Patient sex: F
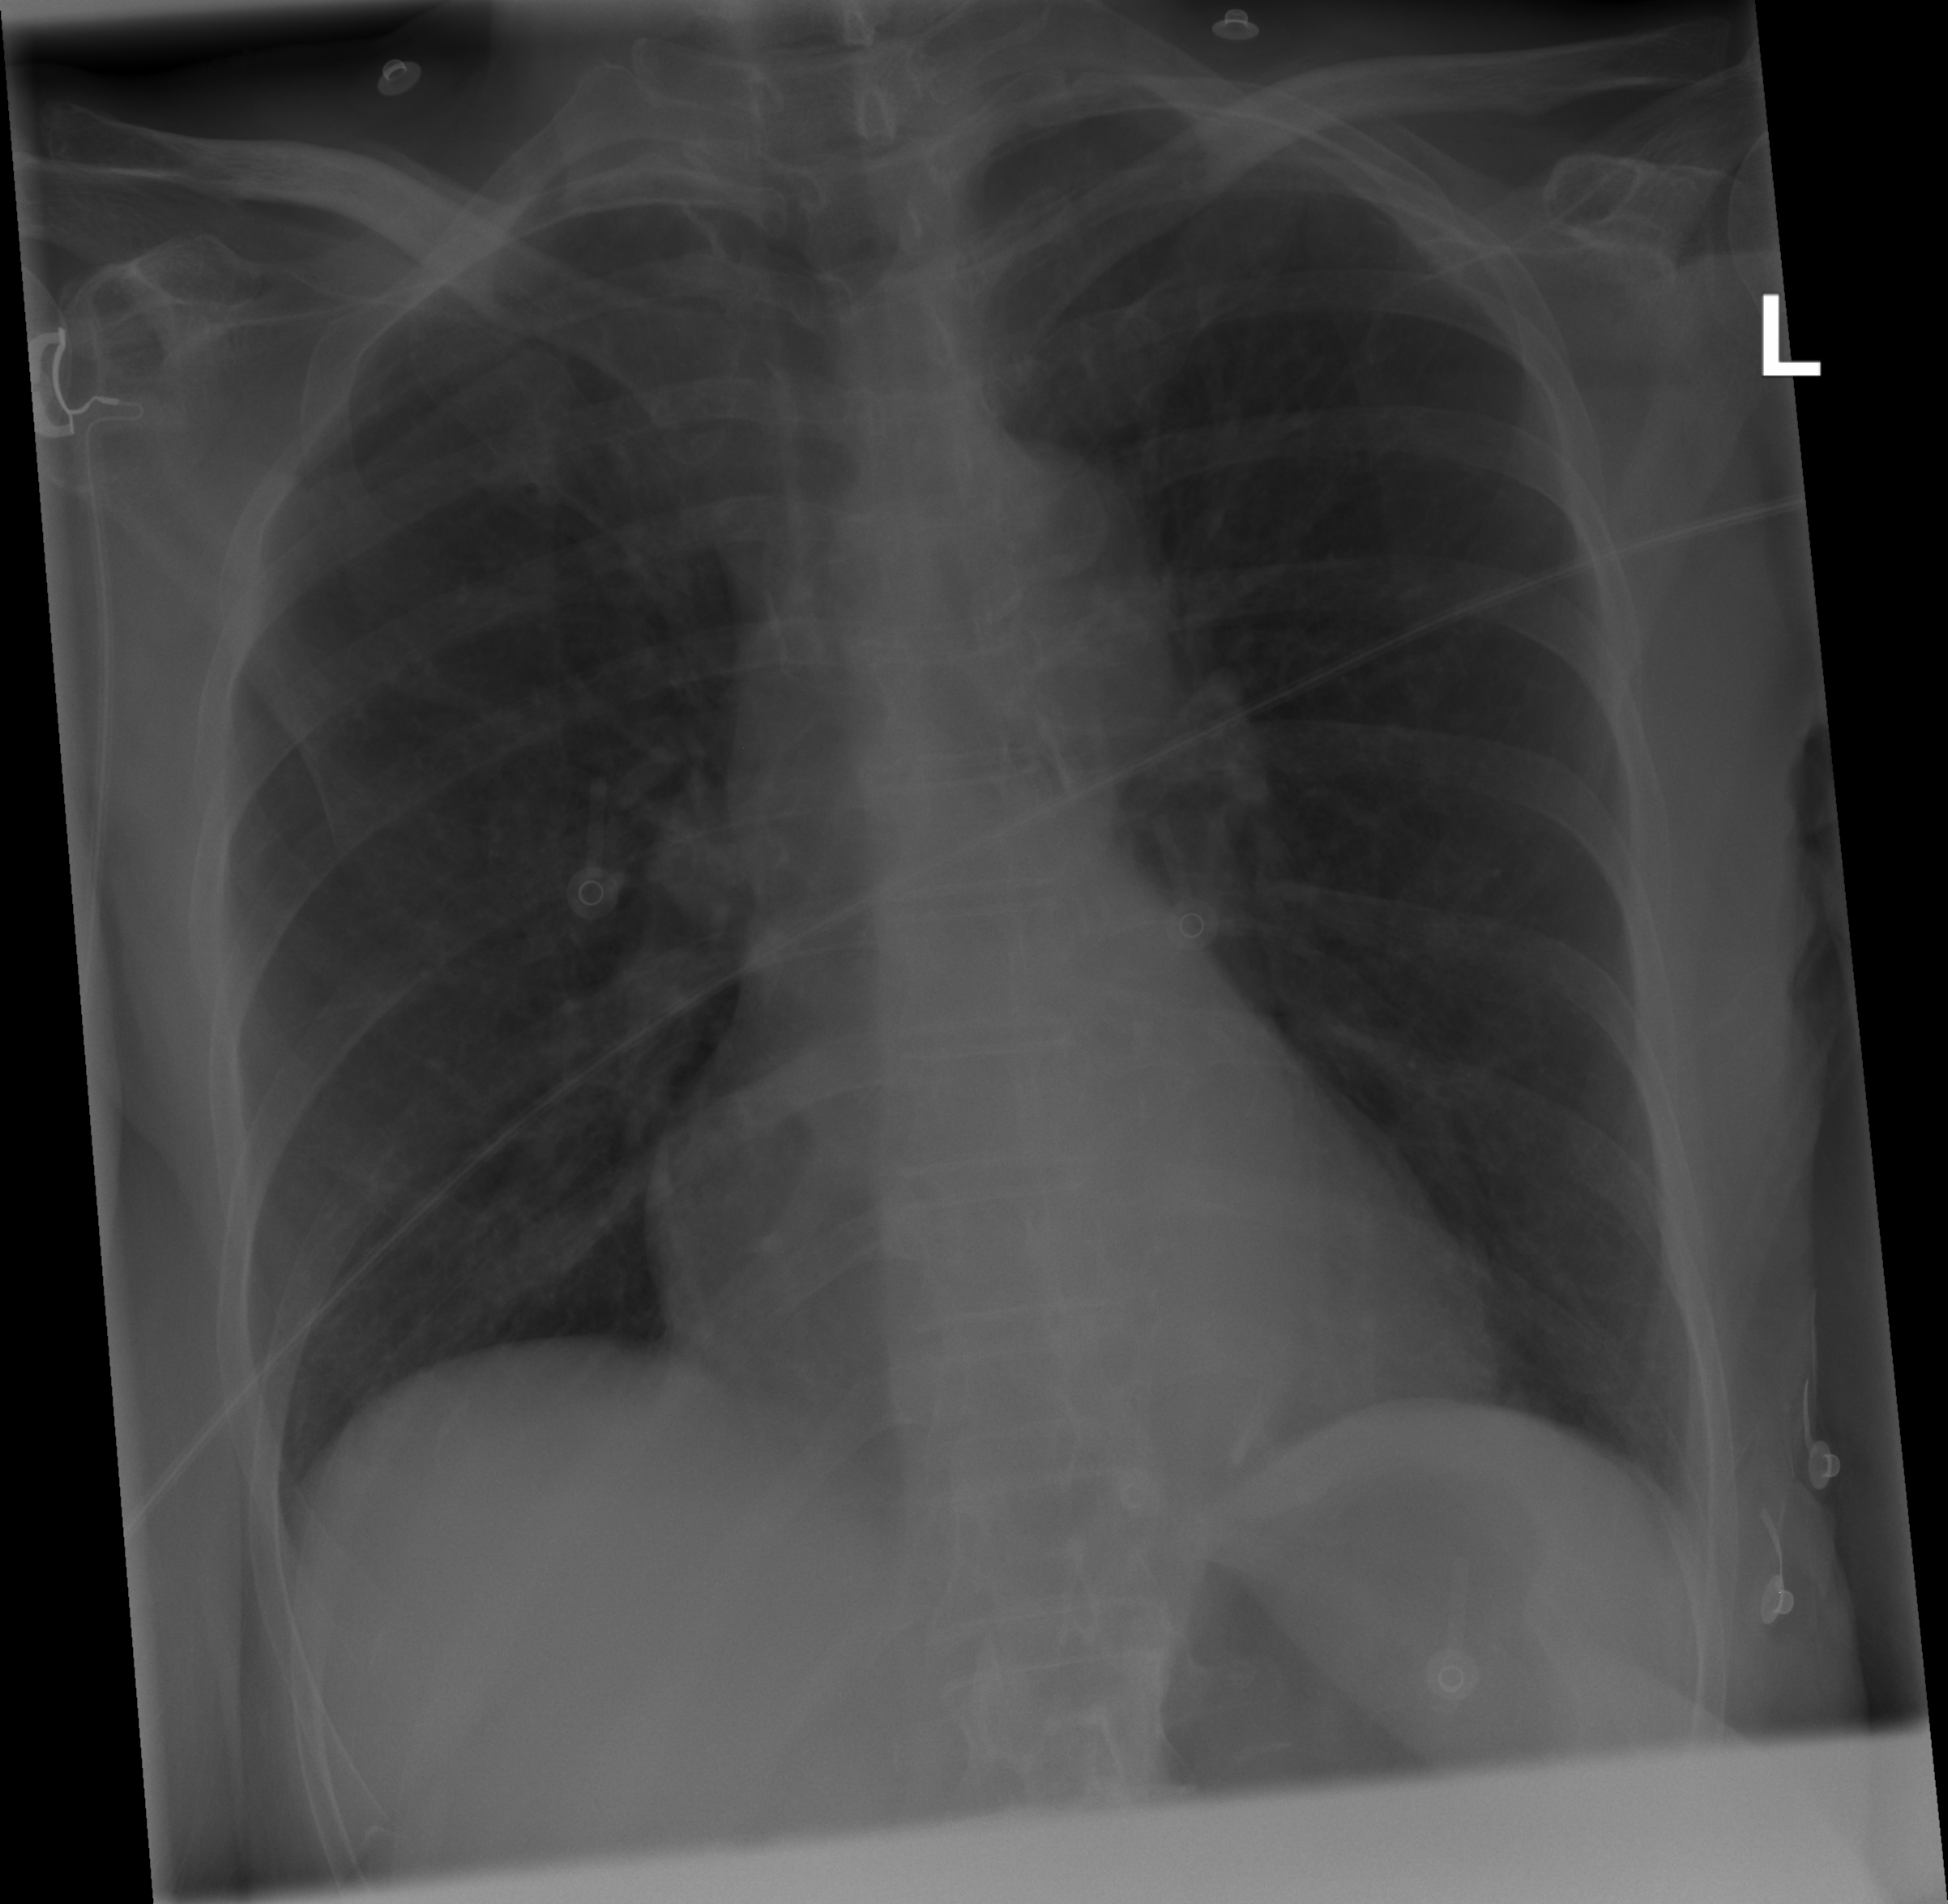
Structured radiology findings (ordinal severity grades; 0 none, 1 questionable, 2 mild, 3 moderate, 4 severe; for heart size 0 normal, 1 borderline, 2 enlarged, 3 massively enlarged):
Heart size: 0
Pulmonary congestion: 0
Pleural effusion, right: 0
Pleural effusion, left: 0
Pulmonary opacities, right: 0
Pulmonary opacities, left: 0
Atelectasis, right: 1
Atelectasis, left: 1